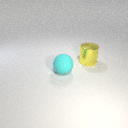
large cyan rubber sphere in front of large yellow metal cylinder